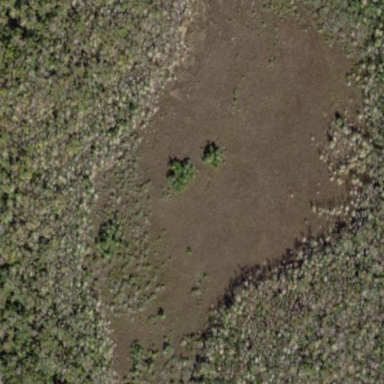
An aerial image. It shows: Beautiful wet meadow natural wetland.